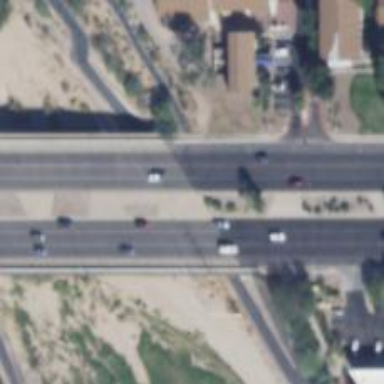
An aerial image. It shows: Primary highway on asphalt bridge.